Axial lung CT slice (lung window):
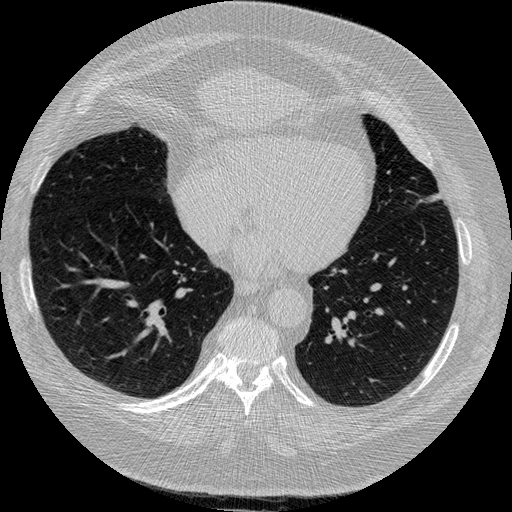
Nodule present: no